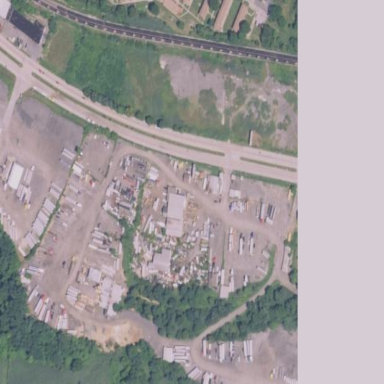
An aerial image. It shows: Industrial area designated as scrap yard.